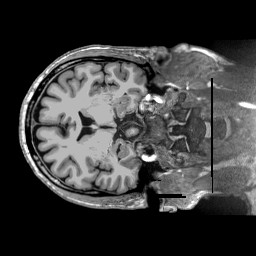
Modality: T1w
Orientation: axial
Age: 55
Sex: male